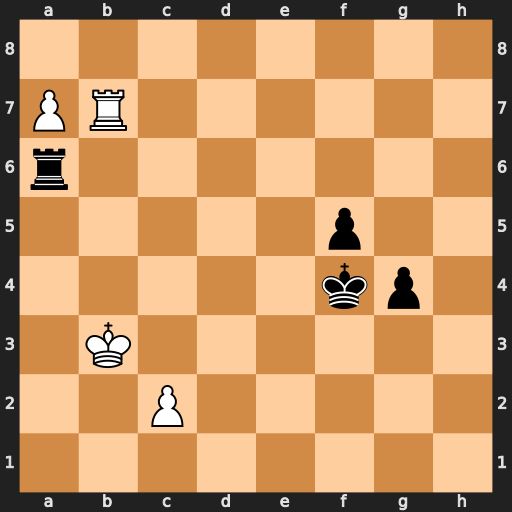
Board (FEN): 8/PR6/r7/5p2/5kp1/1K6/2P5/8
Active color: w
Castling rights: -
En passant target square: -
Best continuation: Rb4+ Ke3 Ra4 Rxa7 Rxa7